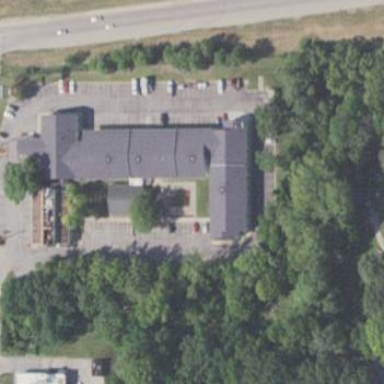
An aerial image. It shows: Hotel building.